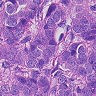
Metastatic tissue present: yes